Question: I am trying to build a bounded Voronoi diagram using the scipy package and in each iteration I compute the centroids of the Voronoi cells and move a bit say some delta towards the centroid and recompute the Voronoi diagram by updating the generator points. When I try to plot the updated points I get a weird error as in the point I plot is not where it is expected to be.
Here's the code
'''
import matplotlib.pyplot as pl
import numpy as np
import scipy as sp
import scipy.spatial
import sys
np.random.seed(1)
eps = sys.float_info.epsilon
n_robots = 10
robots = np.random.rand(n_robots, 2)
#print(robots)
bounding_box = np.array([0., 1., 0., 1.])
def in_box(robots, bounding_box):
return np.logical_and(np.logical_and(bounding_box[0] <= robots[:, 0],
robots[:, 0] <= bounding_box[1]),
np.logical_and(bounding_box[2] <= robots[:, 1],
robots[:, 1] <= bounding_box[3]))
def voronoi(robots, bounding_box):
i = in_box(robots, bounding_box)
points_center = robots[i, :]
points_left = np.copy(points_center)
points_left[:, 0] = bounding_box[0] - (points_left[:, 0] - bounding_box[0])
points_right = np.copy(points_center)
points_right[:, 0] = bounding_box[1] + (bounding_box[1] - points_right[:, 0])
points_down = np.copy(points_center)
points_down[:, 1] = bounding_box[2] - (points_down[:, 1] - bounding_box[2])
points_up = np.copy(points_center)
points_up[:, 1] = bounding_box[3] + (bounding_box[3] - points_up[:, 1])
points = np.append(points_center,
np.append(np.append(points_left,
points_right,
axis=0),
np.append(points_down,
points_up,
axis=0),
axis=0),
axis=0)
# Compute Voronoi
vor = sp.spatial.Voronoi(points)
# Filter regions
regions = []
ind = np.arange(points.shape[0])
ind = np.expand_dims(ind,axis= 1)
for region in vor.regions:
flag = True
for index in region:
if index == -1:
flag = False
break
else:
x = vor.vertices[index, 0]
y = vor.vertices[index, 1]
if not(bounding_box[0] - eps <= x and x <= bounding_box[1] + eps and
bounding_box[2] - eps <= y and y <= bounding_box[3] + eps):
flag = False
break
if region != [] and flag:
regions.append(region)
vor.filtered_points = points_center
vor.filtered_regions = regions
return vor
def centroid_region(vertices):
A = 0
C_x = 0
C_y = 0
for i in range(0, len(vertices) - 1):
s = (vertices[i, 0] * vertices[i + 1, 1] - vertices[i + 1, 0] * vertices[i, 1])
A = A + s
C_x = C_x + (vertices[i, 0] + vertices[i + 1, 0]) * s
C_y = C_y + (vertices[i, 1] + vertices[i + 1, 1]) * s
A = 0.5 * A
C_x = (1.0 / (6.0 * A)) * C_x
C_y = (1.0 / (6.0 * A)) * C_y
return np.array([[C_x, C_y]])
def plot(r,index):
vor = voronoi(r, bounding_box)
fig = pl.figure()
ax = fig.gca()
# Plot initial points
ax.plot(vor.filtered_points[:, 0], vor.filtered_points[:, 1], 'b.')
print("initial",vor.filtered_points)
# Plot ridges points
for region in vor.filtered_regions:
vertices = vor.vertices[region, :]
ax.plot(vertices[:, 0], vertices[:, 1], 'go')
# Plot ridges
for region in vor.filtered_regions:
vertices = vor.vertices[region + [region[0]], :]
ax.plot(vertices[:, 0], vertices[:, 1], 'k-')
# Compute and plot centroids
centroids = []
for region in vor.filtered_regions:
vertices = vor.vertices[region + [region[0]], :]
centroid = centroid_region(vertices)
centroids.append(list(centroid[0, :]))
ax.plot(centroid[:, 0], centroid[:, 1], 'r.')
centroids = np.asarray(centroids)
rob = np.copy(vor.filtered_points)
# the below code is for the plotting purpose the update happens in the update function
interim_x = np.asarray(centroids[:,0] - rob[:,0])
interim_y = np.asarray(centroids[:,1] - rob[:,1])
magn = [np.linalg.norm(centroids[i,:] - rob[i,:]) for i in range(rob.shape[0])]
x = np.copy(interim_x)
x = np.asarray([interim_x[i]/magn[i] for i in range(interim_x.shape[0])])
y = np.copy(interim_y)
y = np.asarray([interim_y[i]/magn[i] for i in range(interim_y.shape[0])])
nor = np.copy(rob)
for i in range(x.shape[0]):
nor[i,0] = x[i]
nor[i,1] = y[i]
temp = np.copy(rob)
temp[:,0] = [rob[i,0] + 0.5*interim_x[i] for i in range(rob.shape[0])]
temp[:,1] = [rob[i,1] + 0.5*interim_y[i] for i in range(rob.shape[0])]
ax.plot(temp[:,0] ,temp[:,1], 'y.' )
ax.set_xlim([-0.1, 1.1])
ax.set_ylim([-0.1, 1.1])
pl.savefig("voronoi" + str(index) + ".png")
return centroids
def update(rob,centroids):
interim_x = np.asarray(centroids[:,0] - rob[:,0])
interim_y = np.asarray(centroids[:,1] - rob[:,1])
magn = [np.linalg.norm(centroids[i,:] - rob[i,:]) for i in range(rob.shape[0])]
x = np.copy(interim_x)
x = np.asarray([interim_x[i]/magn[i] for i in range(interim_x.shape[0])])
y = np.copy(interim_y)
y = np.asarray([interim_y[i]/magn[i] for i in range(interim_y.shape[0])])
nor = [np.linalg.norm([x[i],y[i]]) for i in range(x.shape[0])]
temp = np.copy(rob)
temp[:,0] = [rob[i,0] + 0.5*interim_x[i] for i in range(rob.shape[0])]
temp[:,1] = [rob[i,1] + 0.5*interim_y[i] for i in range(rob.shape[0])]
return np.asarray(temp)
if __name__ == '__main__':
for i in range(1):
centroids = plot(robots,i)
robots = update(robots,centroids)
'''
Also here is an image of what the code does. The blue points are the generator points, red are the centroids and yellow are supposed to be the midway points between the blue and red points. But as you can see the yellow points are not in between the blue and red points.

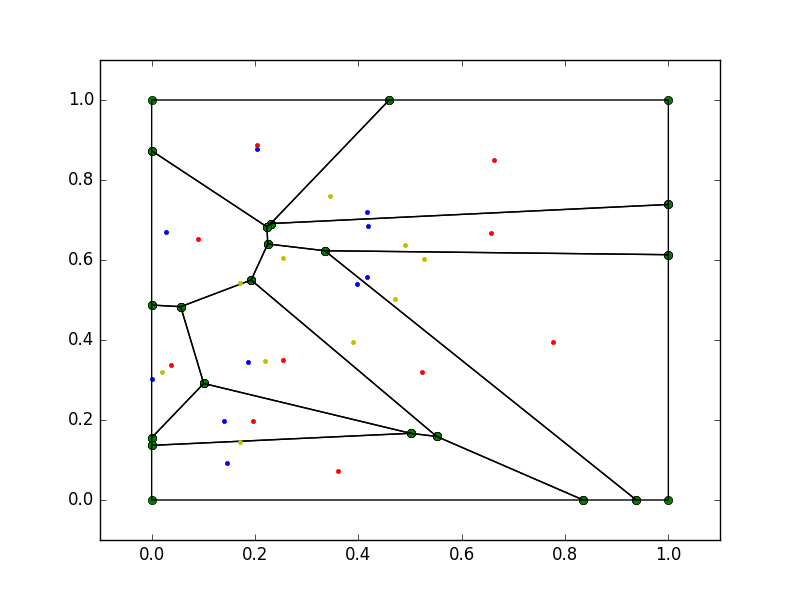
Answer: The problem is that your 'points' when fed to 'Voronoi' get inflated during the construction of the tessellation, and when you later filter them out the points are in the wrong order. Consequently when you set 'vor.filtered_points = points_center' in 'voronoi()', the points are shuffled compared to the order of regions. So while you're computing the midpoints correctly, you're using the wrong pairs of points.
I circled two correct pairings in green and an incorrect one in red here:
<URL>
As you can see from the red circle, the basis point in an edge cell is paired with the centroid of an adjacent cell.
The solution is simple: when you're filtering the regions and find a region to keep, you need to gather the point which falls inside the corresponding region. You can do this by matching 'vor.points' to 'vor.point_region' and finding the corresponding region, for which you'll need to 'enumerate' your 'regions':
'''
# Compute Voronoi
vor = sp.spatial.Voronoi(points)
# Filter regions and select corresponding points
regions = []
points_to_filter = [] # we'll need to gather points too
ind = np.arange(points.shape[0])
ind = np.expand_dims(ind,axis= 1)
for i,region in enumerate(vor.regions): # enumerate the regions
if not region: # nicer to skip the empty region altogether
continue
flag = True
for index in region:
if index == -1:
flag = False
break
else:
x = vor.vertices[index, 0]
y = vor.vertices[index, 1]
if not(bounding_box[0] - eps <= x and x <= bounding_box[1] + eps and
bounding_box[2] - eps <= y and y <= bounding_box[3] + eps):
flag = False
break
if flag:
regions.append(region)
# find the point which lies inside
points_to_filter.append(vor.points[vor.point_region == i][0,:])
vor.filtered_points = np.array(points_to_filter)
vor.filtered_regions = regions
'''
With these modifications the averaging works fine:
<URL>